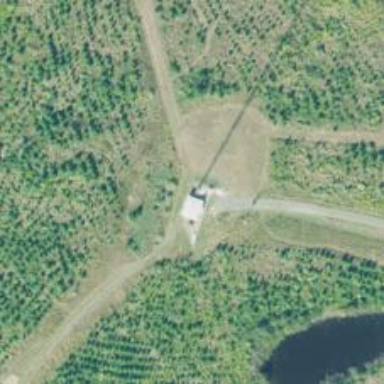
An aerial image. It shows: Communication mast tower.